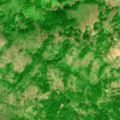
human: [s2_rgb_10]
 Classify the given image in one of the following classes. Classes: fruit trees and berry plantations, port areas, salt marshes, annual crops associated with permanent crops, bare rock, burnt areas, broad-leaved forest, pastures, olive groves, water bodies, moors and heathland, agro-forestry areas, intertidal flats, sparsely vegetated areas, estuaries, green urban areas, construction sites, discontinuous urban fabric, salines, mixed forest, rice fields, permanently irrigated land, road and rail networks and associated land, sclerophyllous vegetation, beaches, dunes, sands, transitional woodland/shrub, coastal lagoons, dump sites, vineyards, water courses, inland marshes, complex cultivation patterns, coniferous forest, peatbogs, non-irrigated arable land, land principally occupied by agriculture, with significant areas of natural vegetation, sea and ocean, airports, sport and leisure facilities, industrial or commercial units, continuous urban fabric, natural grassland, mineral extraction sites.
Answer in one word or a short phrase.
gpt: broad-leaved forest, transitional woodland/shrub